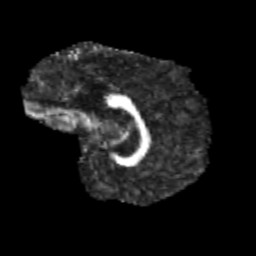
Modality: FA
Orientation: sagittal
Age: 11
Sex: male
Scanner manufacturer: siemens
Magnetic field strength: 3 T
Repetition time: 3.8 s
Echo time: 0.07 s